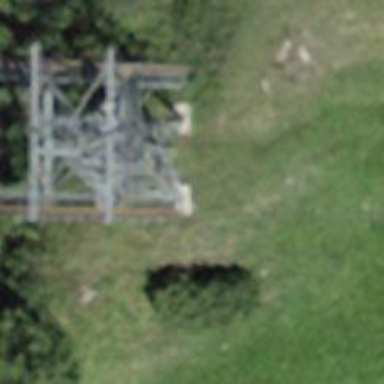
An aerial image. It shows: Pylon for aerialway.